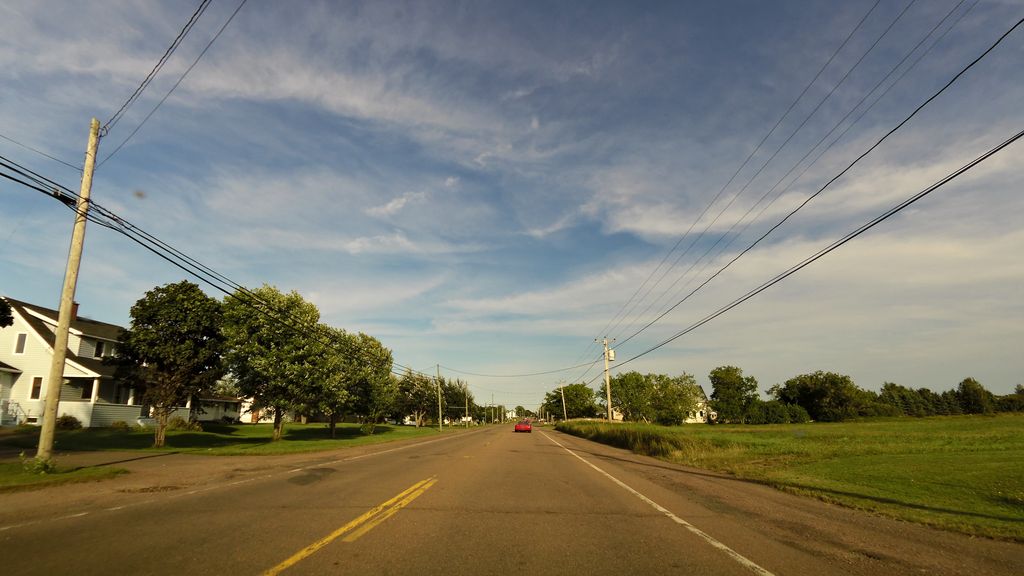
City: charlottetown